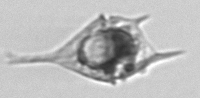
Label: Tripos_lineatus